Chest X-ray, AP view. Patient: 62 years old, sex M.
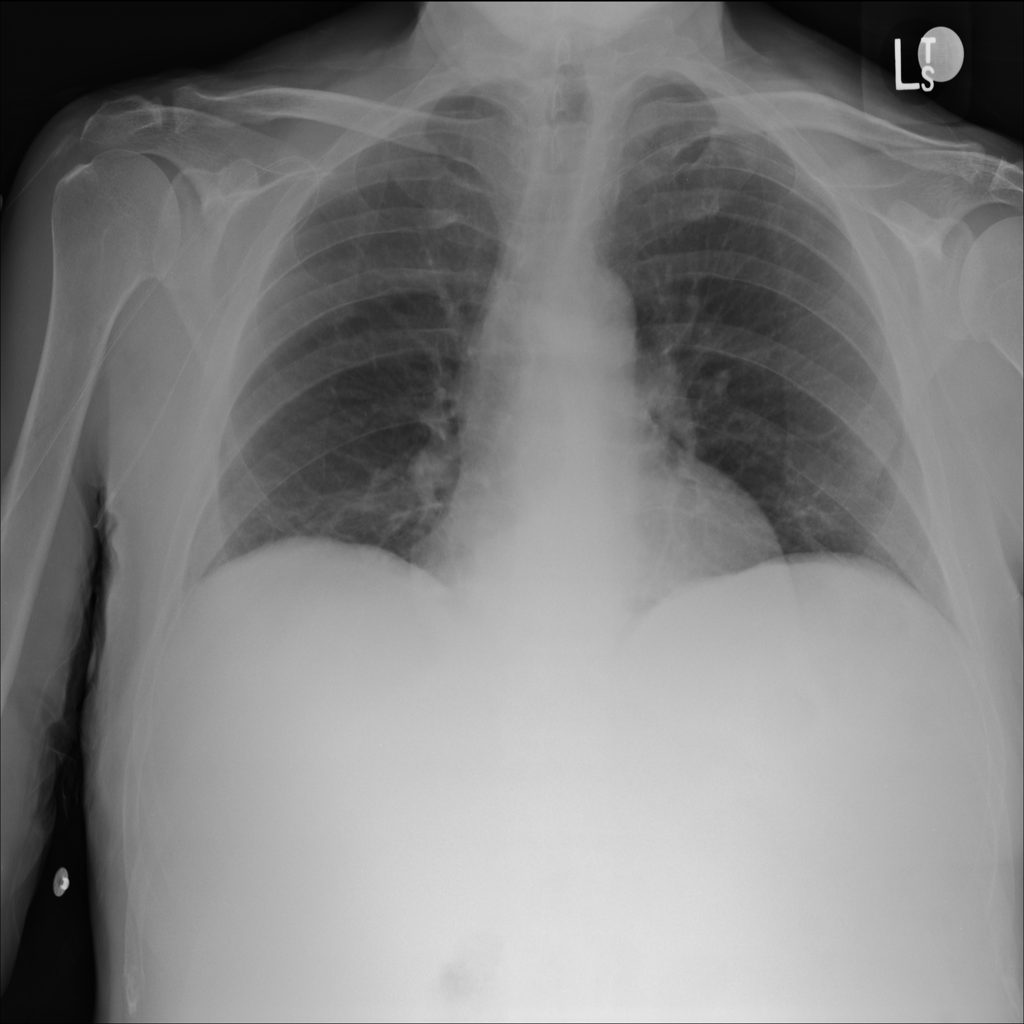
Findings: No Finding